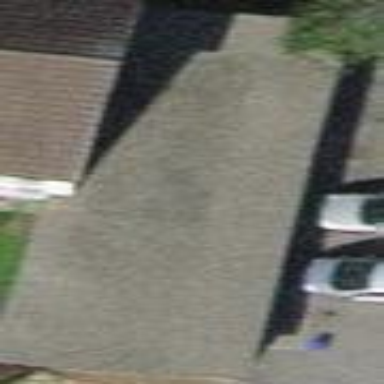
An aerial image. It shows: Group of garages.